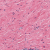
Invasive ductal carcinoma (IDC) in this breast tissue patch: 1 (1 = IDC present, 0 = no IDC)